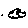
Label: cloud